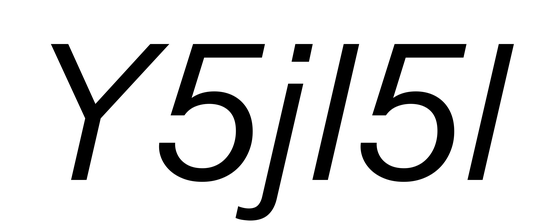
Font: InstrumentSans-Italic_Italic